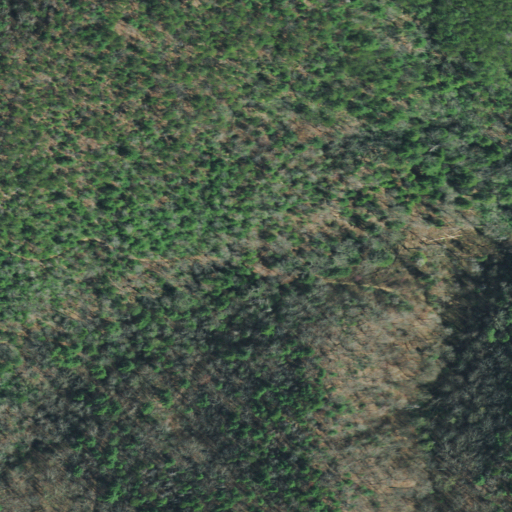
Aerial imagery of gap in Tennessee named Scott Gap containing mixed forest, evergreen forest, and deciduous forest